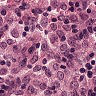
Metastatic tissue present: no